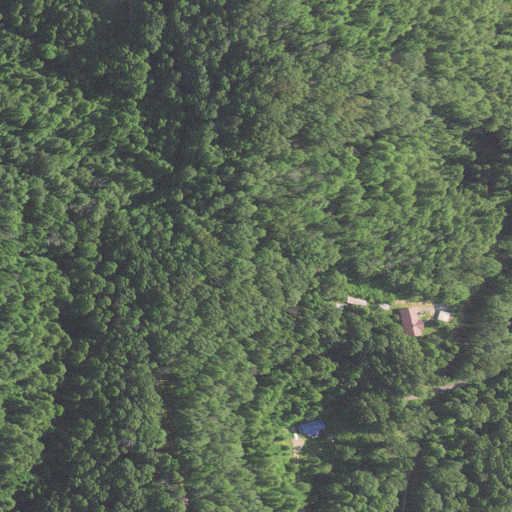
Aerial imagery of mountain in West Virginia named High Knob containing deciduous forest, open development, mixed forest, and grassland